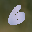
Label: 6